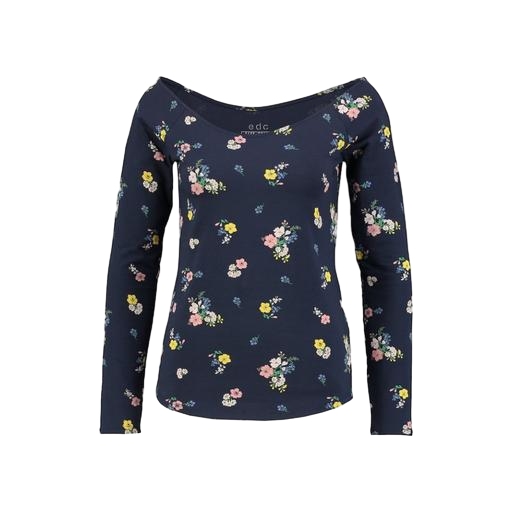
multicolor floral-print t-shirt only macy, long-sleeve t-shirt only macy, blue floral-print top, white background